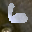
Label: 6